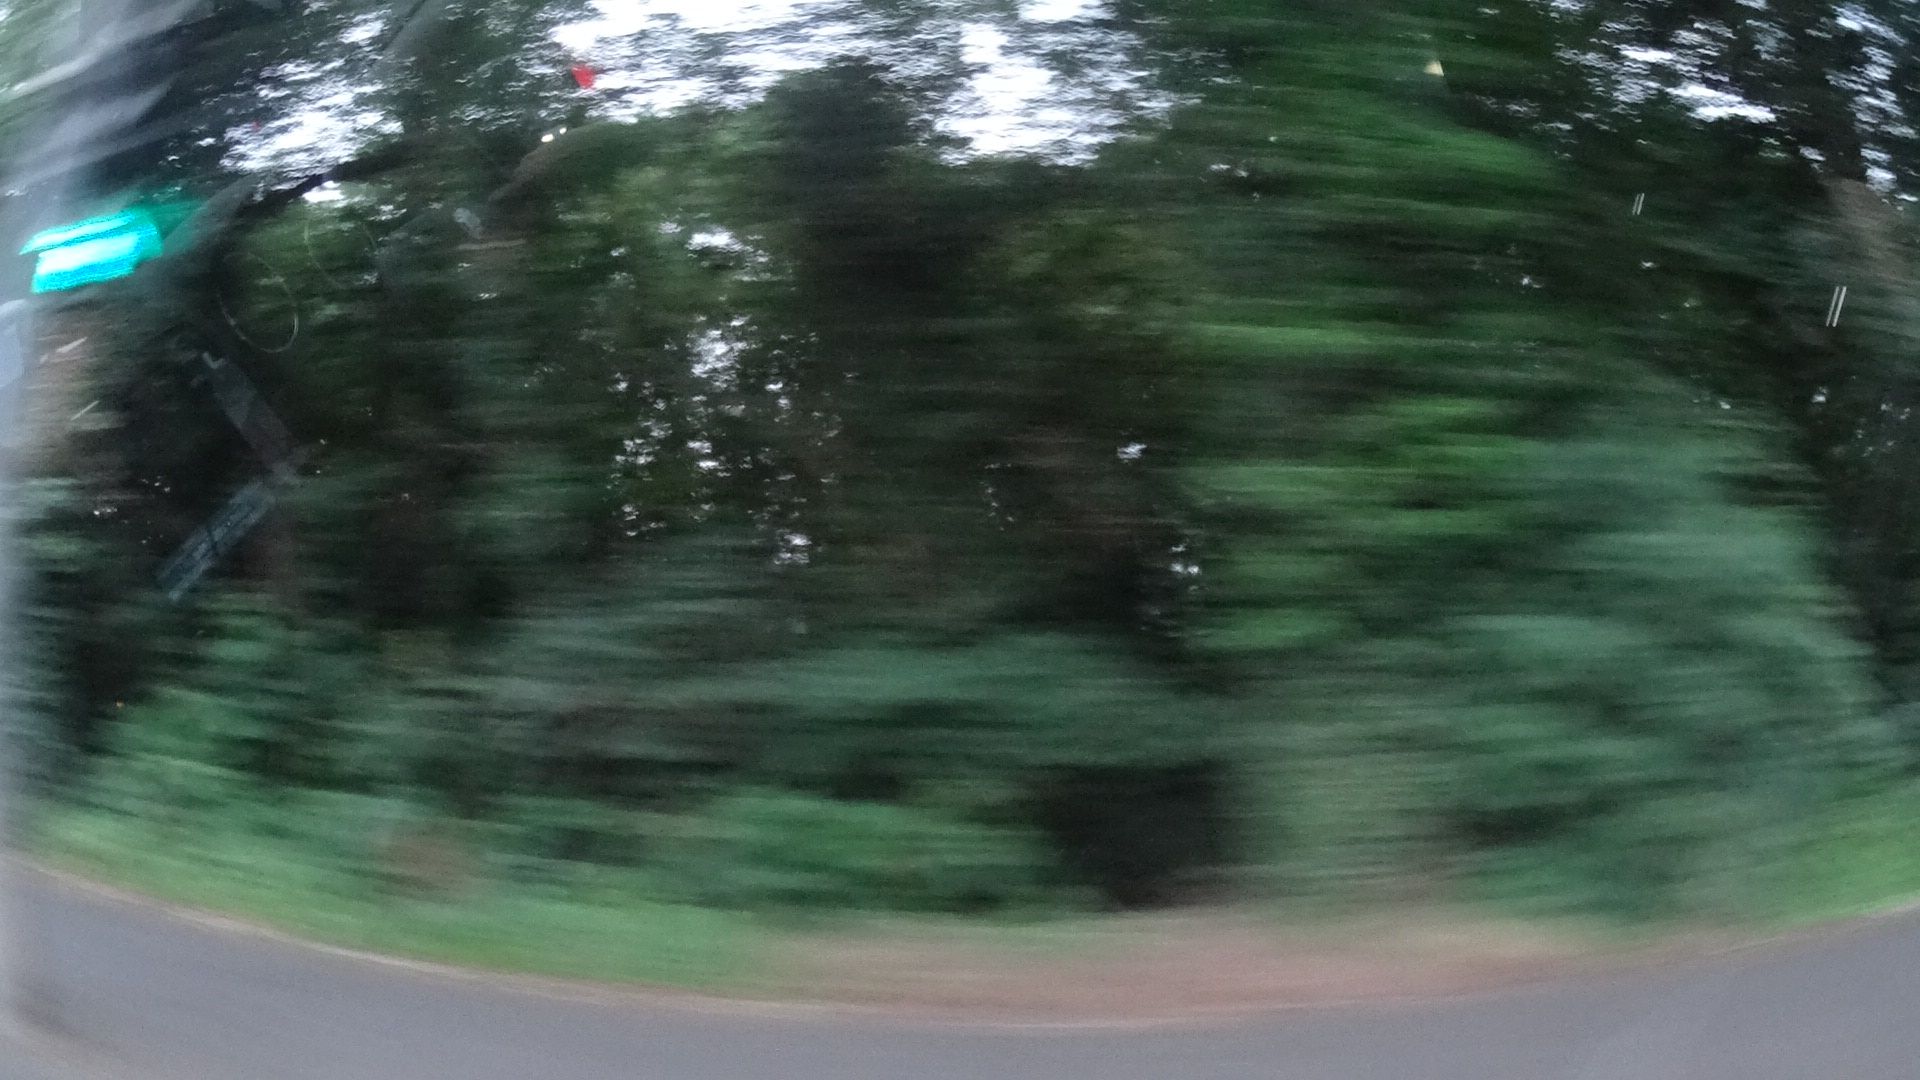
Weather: snowy
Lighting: day
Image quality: slightly poor
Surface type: driving surface
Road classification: trunk, primary
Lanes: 2, 4, 3
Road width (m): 2
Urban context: urban centre
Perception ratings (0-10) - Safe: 3.51, Lively: 1.83, Beautiful: 8.55, Boring: 1.45, Depressing: 1, Wealthy: 5.57